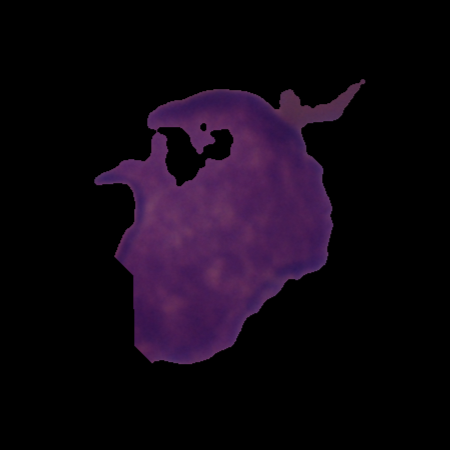
Label: cancer